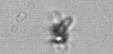
Label: detritus